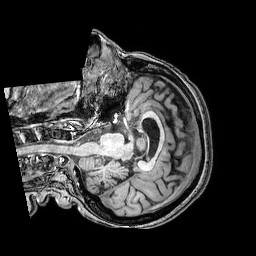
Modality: T1w
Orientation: axial
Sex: female
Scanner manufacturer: philips
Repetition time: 0.008106 s
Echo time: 0.00371 s